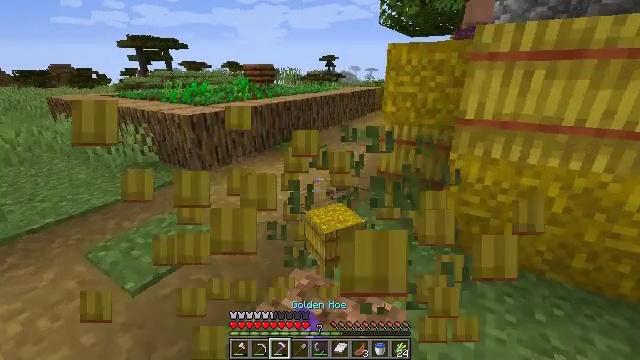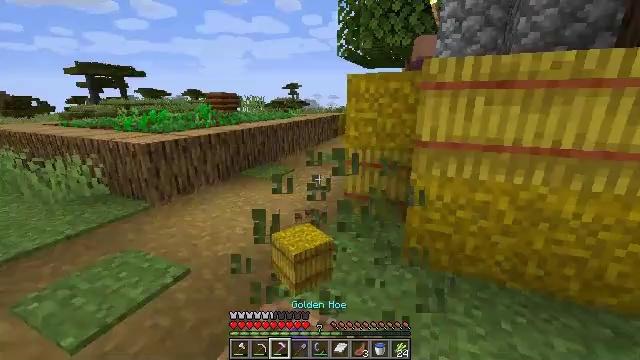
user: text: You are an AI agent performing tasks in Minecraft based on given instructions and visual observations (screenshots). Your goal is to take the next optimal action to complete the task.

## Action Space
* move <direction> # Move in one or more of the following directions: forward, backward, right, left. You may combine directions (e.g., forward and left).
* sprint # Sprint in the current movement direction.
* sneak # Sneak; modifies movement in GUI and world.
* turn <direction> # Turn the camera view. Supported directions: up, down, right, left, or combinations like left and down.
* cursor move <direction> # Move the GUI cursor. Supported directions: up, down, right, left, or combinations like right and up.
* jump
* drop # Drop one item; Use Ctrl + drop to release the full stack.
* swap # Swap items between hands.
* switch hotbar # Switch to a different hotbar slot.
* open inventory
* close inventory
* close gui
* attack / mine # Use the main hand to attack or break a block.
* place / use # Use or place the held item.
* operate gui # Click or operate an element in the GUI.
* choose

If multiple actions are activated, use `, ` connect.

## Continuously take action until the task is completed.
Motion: motion action
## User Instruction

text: Gather grass by holding the left mouse button.
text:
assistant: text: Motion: turn right and up, attack / mine
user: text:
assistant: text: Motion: attack / mine